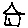
Label: house